Question: I don't know what should I do to implement a selectable ListView and show the selected items in the Action Bar. I guess there is a native and quick way to do that, but I don't know how to search it! Could anyone help me?

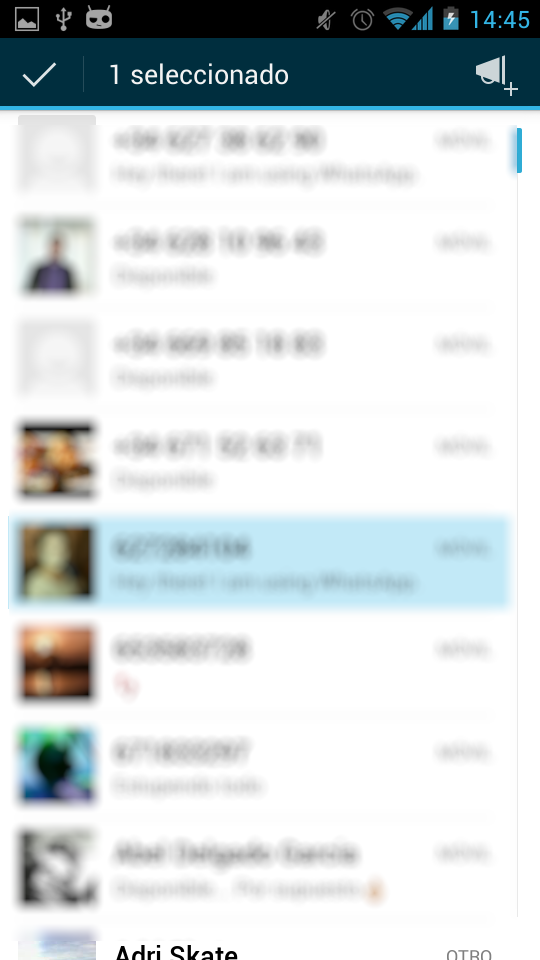
Answer: You will find the sample under samples of your sdk
'''
android-sdk-linux/samples/android-17/ApiDemos/src/com/example/android/apis/view/List16
'''
Use the below for reference and modify it accordingly.
Activity
'''
public class MainActivity extends ListActivity {
String[] GENRES = new String[] {
"Action", "Adventure", "Animation", "Children", "Comedy",
"Documentary", "Drama",
"Foreign", "History", "Independent", "Romance", "Sci-Fi",
"Television", "Thriller"
};
@Override
protected void onCreate(Bundle savedInstanceState) {
super.onCreate(savedInstanceState);
ListView lv = getListView();
lv.setChoiceMode(ListView.CHOICE_MODE_MULTIPLE_MODAL);
lv.setMultiChoiceModeListener(new ModeCallback());
setListAdapter(new ArrayAdapter<String>(this,
android.R.layout.simple_list_item_activated_1, GENRES));
}
@Override
protected void onPostCreate(Bundle savedInstanceState) {
super.onPostCreate(savedInstanceState);
getActionBar().setSubtitle("Long press to start selection");
}
private class ModeCallback implements ListView.MultiChoiceModeListener {
public boolean onCreateActionMode(ActionMode mode, Menu menu) {
MenuInflater inflater = getMenuInflater();
inflater.inflate(R.menu.list_select_menu, menu);
mode.setTitle("Select Items");
return true;
}
public boolean onPrepareActionMode(ActionMode mode, Menu menu) {
return true;
}
public boolean onActionItemClicked(ActionMode mode, MenuItem item) {
switch (item.getItemId()) {
case R.id.share:
Toast.makeText(MainActivity.this, "Shared " + getListView().getCheckedItemCount() +
" items", Toast.LENGTH_SHORT).show();
mode.finish();
break;
default:
Toast.makeText(MainActivity.this, "Clicked " + item.getTitle(),
Toast.LENGTH_SHORT).show();
break;
}
return true;
}
public void onDestroyActionMode(ActionMode mode) {
}
public void onItemCheckedStateChanged(ActionMode mode,
int position, long id, boolean checked) {
final int checkedCount = getListView().getCheckedItemCount();
switch (checkedCount) {
case 0:
mode.setSubtitle(null);
break;
case 1:
mode.setSubtitle("One item selected");
break;
default:
mode.setSubtitle("" + checkedCount + " items selected");
break;
}
}
}
}
'''
list_select_menu.xml
'''
<menu xmlns:android="http://schemas.android.com/apk/res/android">
<item android:id="@+id/share"
android:title="share"
android:icon="@android:drawable/ic_menu_share"
android:showAsAction="always" />
</menu>
'''
Under res/values-v11/styles.xml. Using this will set the selected item to blue color.
'''
<resources>
<style name="AppTheme" parent="android:Theme.Holo.Light"></style>
<style name="activated" parent="AppTheme">
<item name="android:background">?android:attr/activatedBackgroundIndicator</item>
</style>
</resources>
'''
Add the style to the root element of your layout.
'''
style="@style/activated"
'''
Snap shot